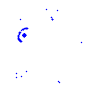
Particle: kaon